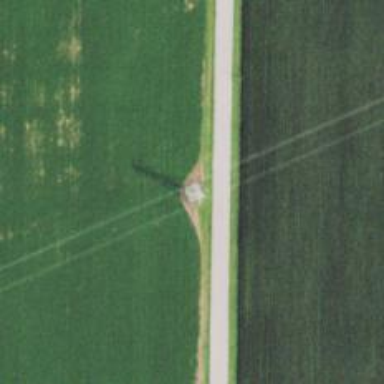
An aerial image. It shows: Lattice structure tower used for power transmission.